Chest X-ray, PA view. Patient: 60 years old, sex M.
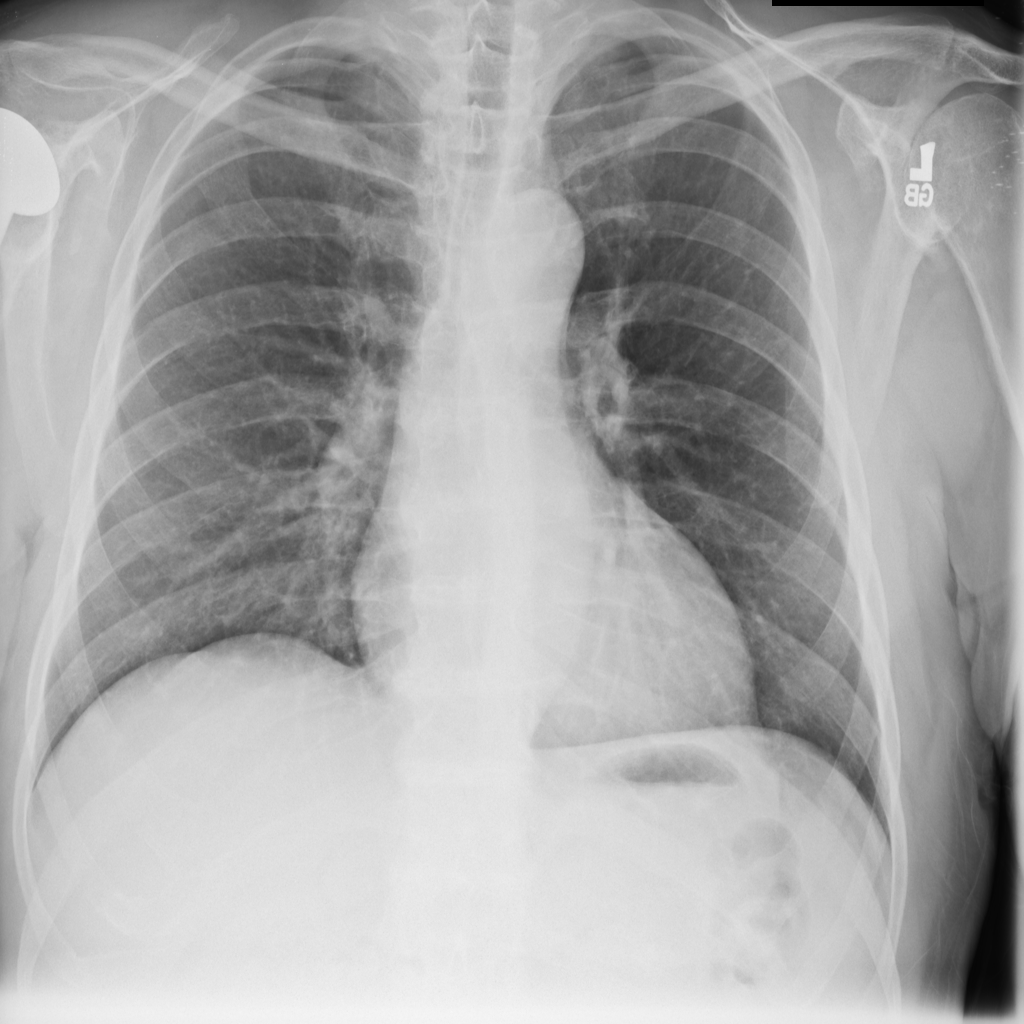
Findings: No Finding